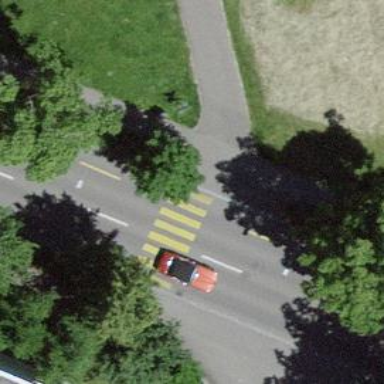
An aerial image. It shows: Uncontrolled zebra crossing on the road.